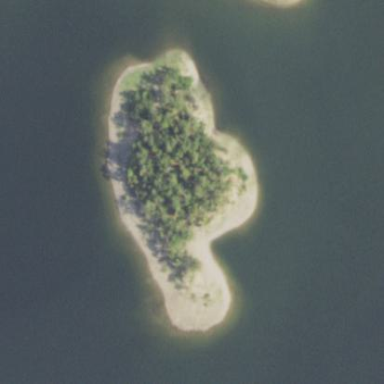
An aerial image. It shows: Islet surrounded by forest.